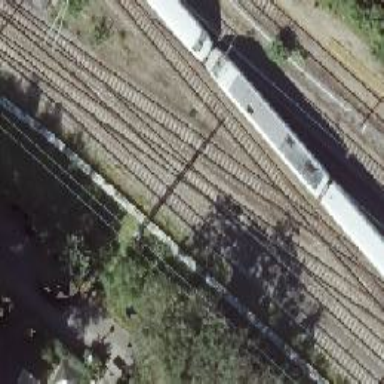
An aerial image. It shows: Railway crossing.